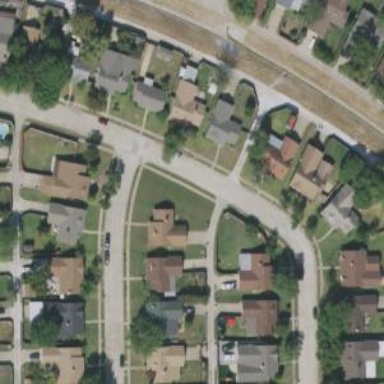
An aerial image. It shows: Alley classified as service road.